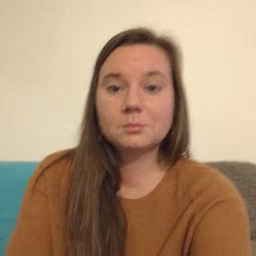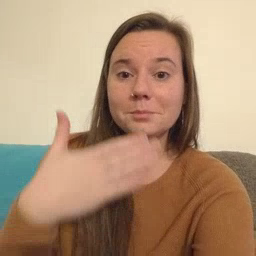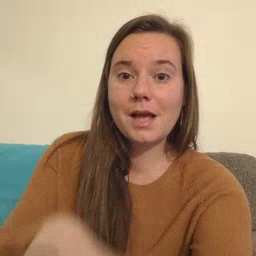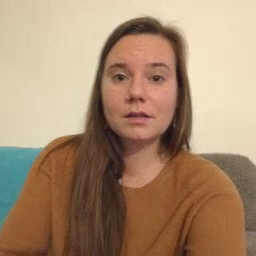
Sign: bad